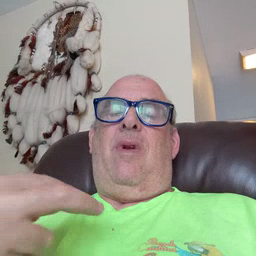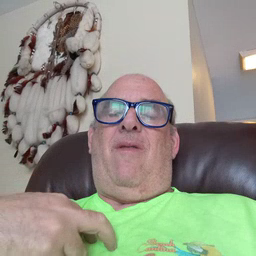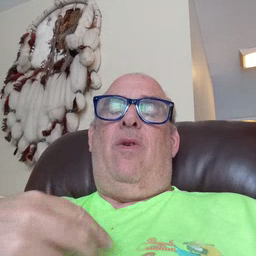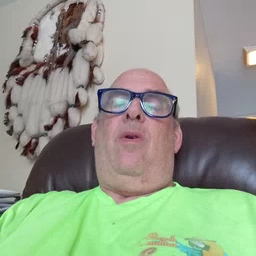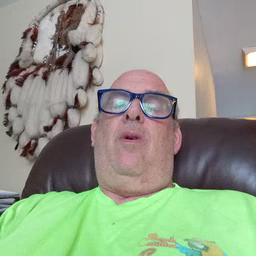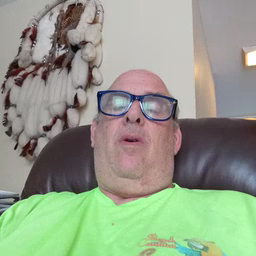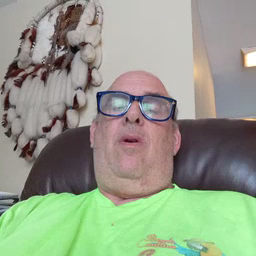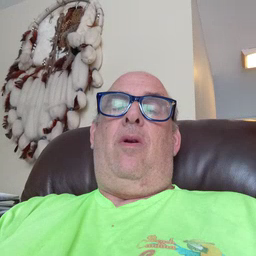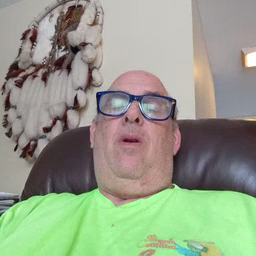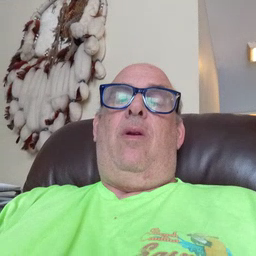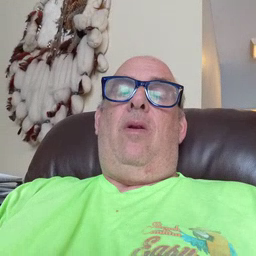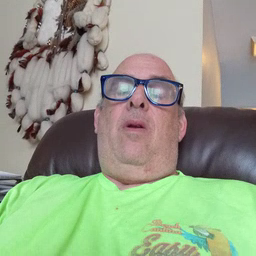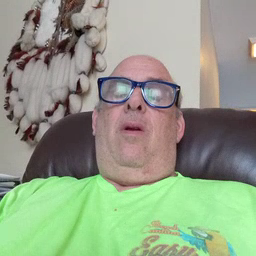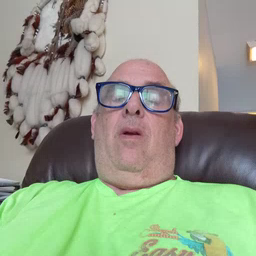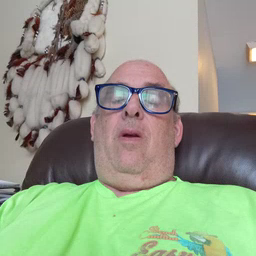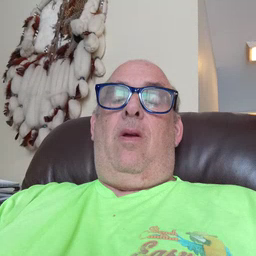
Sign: have